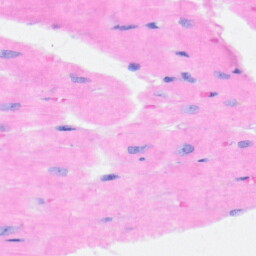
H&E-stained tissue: Heart